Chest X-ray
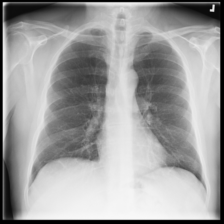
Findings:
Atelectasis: negative
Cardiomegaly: negative
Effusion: negative
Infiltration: positive
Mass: negative
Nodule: negative
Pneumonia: negative
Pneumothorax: negative
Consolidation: negative
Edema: negative
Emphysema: negative
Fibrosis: negative
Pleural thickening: negative
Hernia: negative